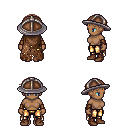
a pixel art fantasy rpg character, female body template, human, dark skin, brown tattered cape, gold greaves, light blonde short bangs hairstyle, chain helm, leather bracers, brown shoes, four views (front, back, left, right), 2x2 character sprite sheet, small pixel art, hard edges, no anti-aliasing